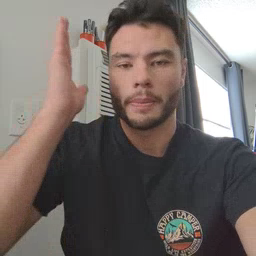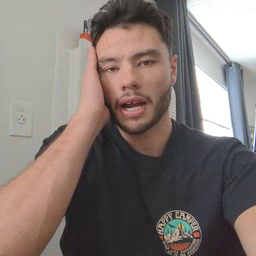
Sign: bed